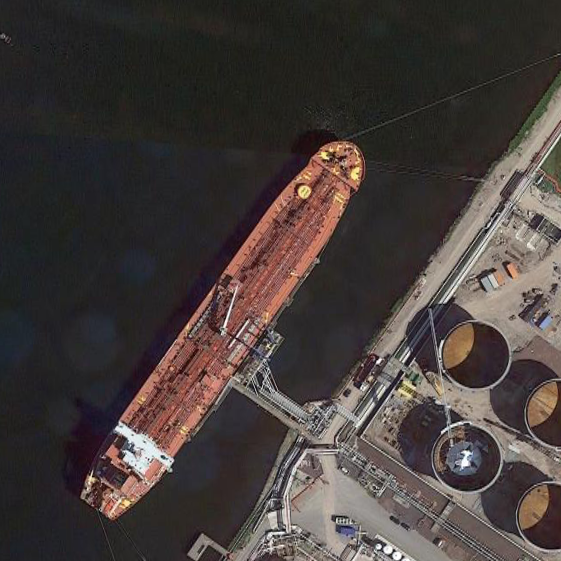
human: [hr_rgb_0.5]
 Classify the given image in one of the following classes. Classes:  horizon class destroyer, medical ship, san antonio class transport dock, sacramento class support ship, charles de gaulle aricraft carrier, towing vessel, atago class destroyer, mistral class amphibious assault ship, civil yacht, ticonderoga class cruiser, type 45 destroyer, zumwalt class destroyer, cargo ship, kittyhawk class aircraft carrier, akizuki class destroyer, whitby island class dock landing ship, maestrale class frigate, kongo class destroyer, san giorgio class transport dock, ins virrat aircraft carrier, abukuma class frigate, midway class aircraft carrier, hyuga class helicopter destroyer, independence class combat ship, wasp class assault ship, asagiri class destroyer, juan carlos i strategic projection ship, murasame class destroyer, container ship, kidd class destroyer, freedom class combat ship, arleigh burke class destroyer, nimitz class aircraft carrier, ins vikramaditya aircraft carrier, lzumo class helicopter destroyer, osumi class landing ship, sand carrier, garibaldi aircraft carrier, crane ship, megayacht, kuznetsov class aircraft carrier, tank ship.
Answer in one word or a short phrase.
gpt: Tank ship